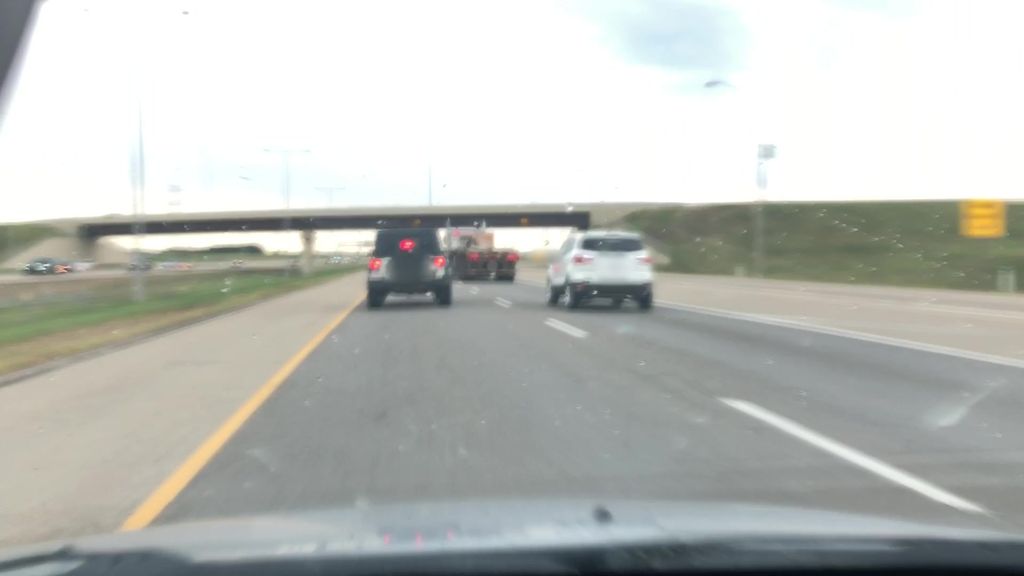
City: edmonton